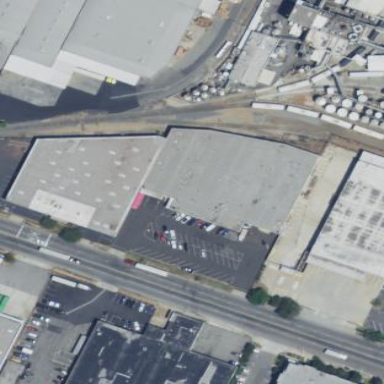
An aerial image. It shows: Warehouse.